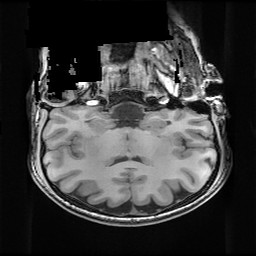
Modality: T1w
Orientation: sagittal
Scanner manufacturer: ge
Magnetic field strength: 3 T
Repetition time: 0.009184 s
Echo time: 0.00368 s